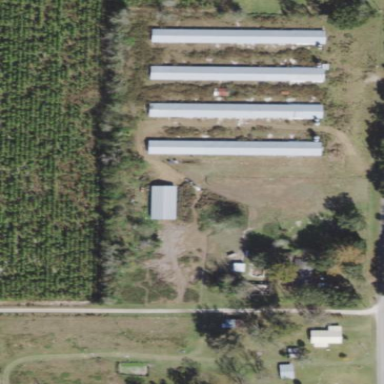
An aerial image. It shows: Poultry farmyard.